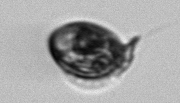
Label: Dinophysis_acuminata